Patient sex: M
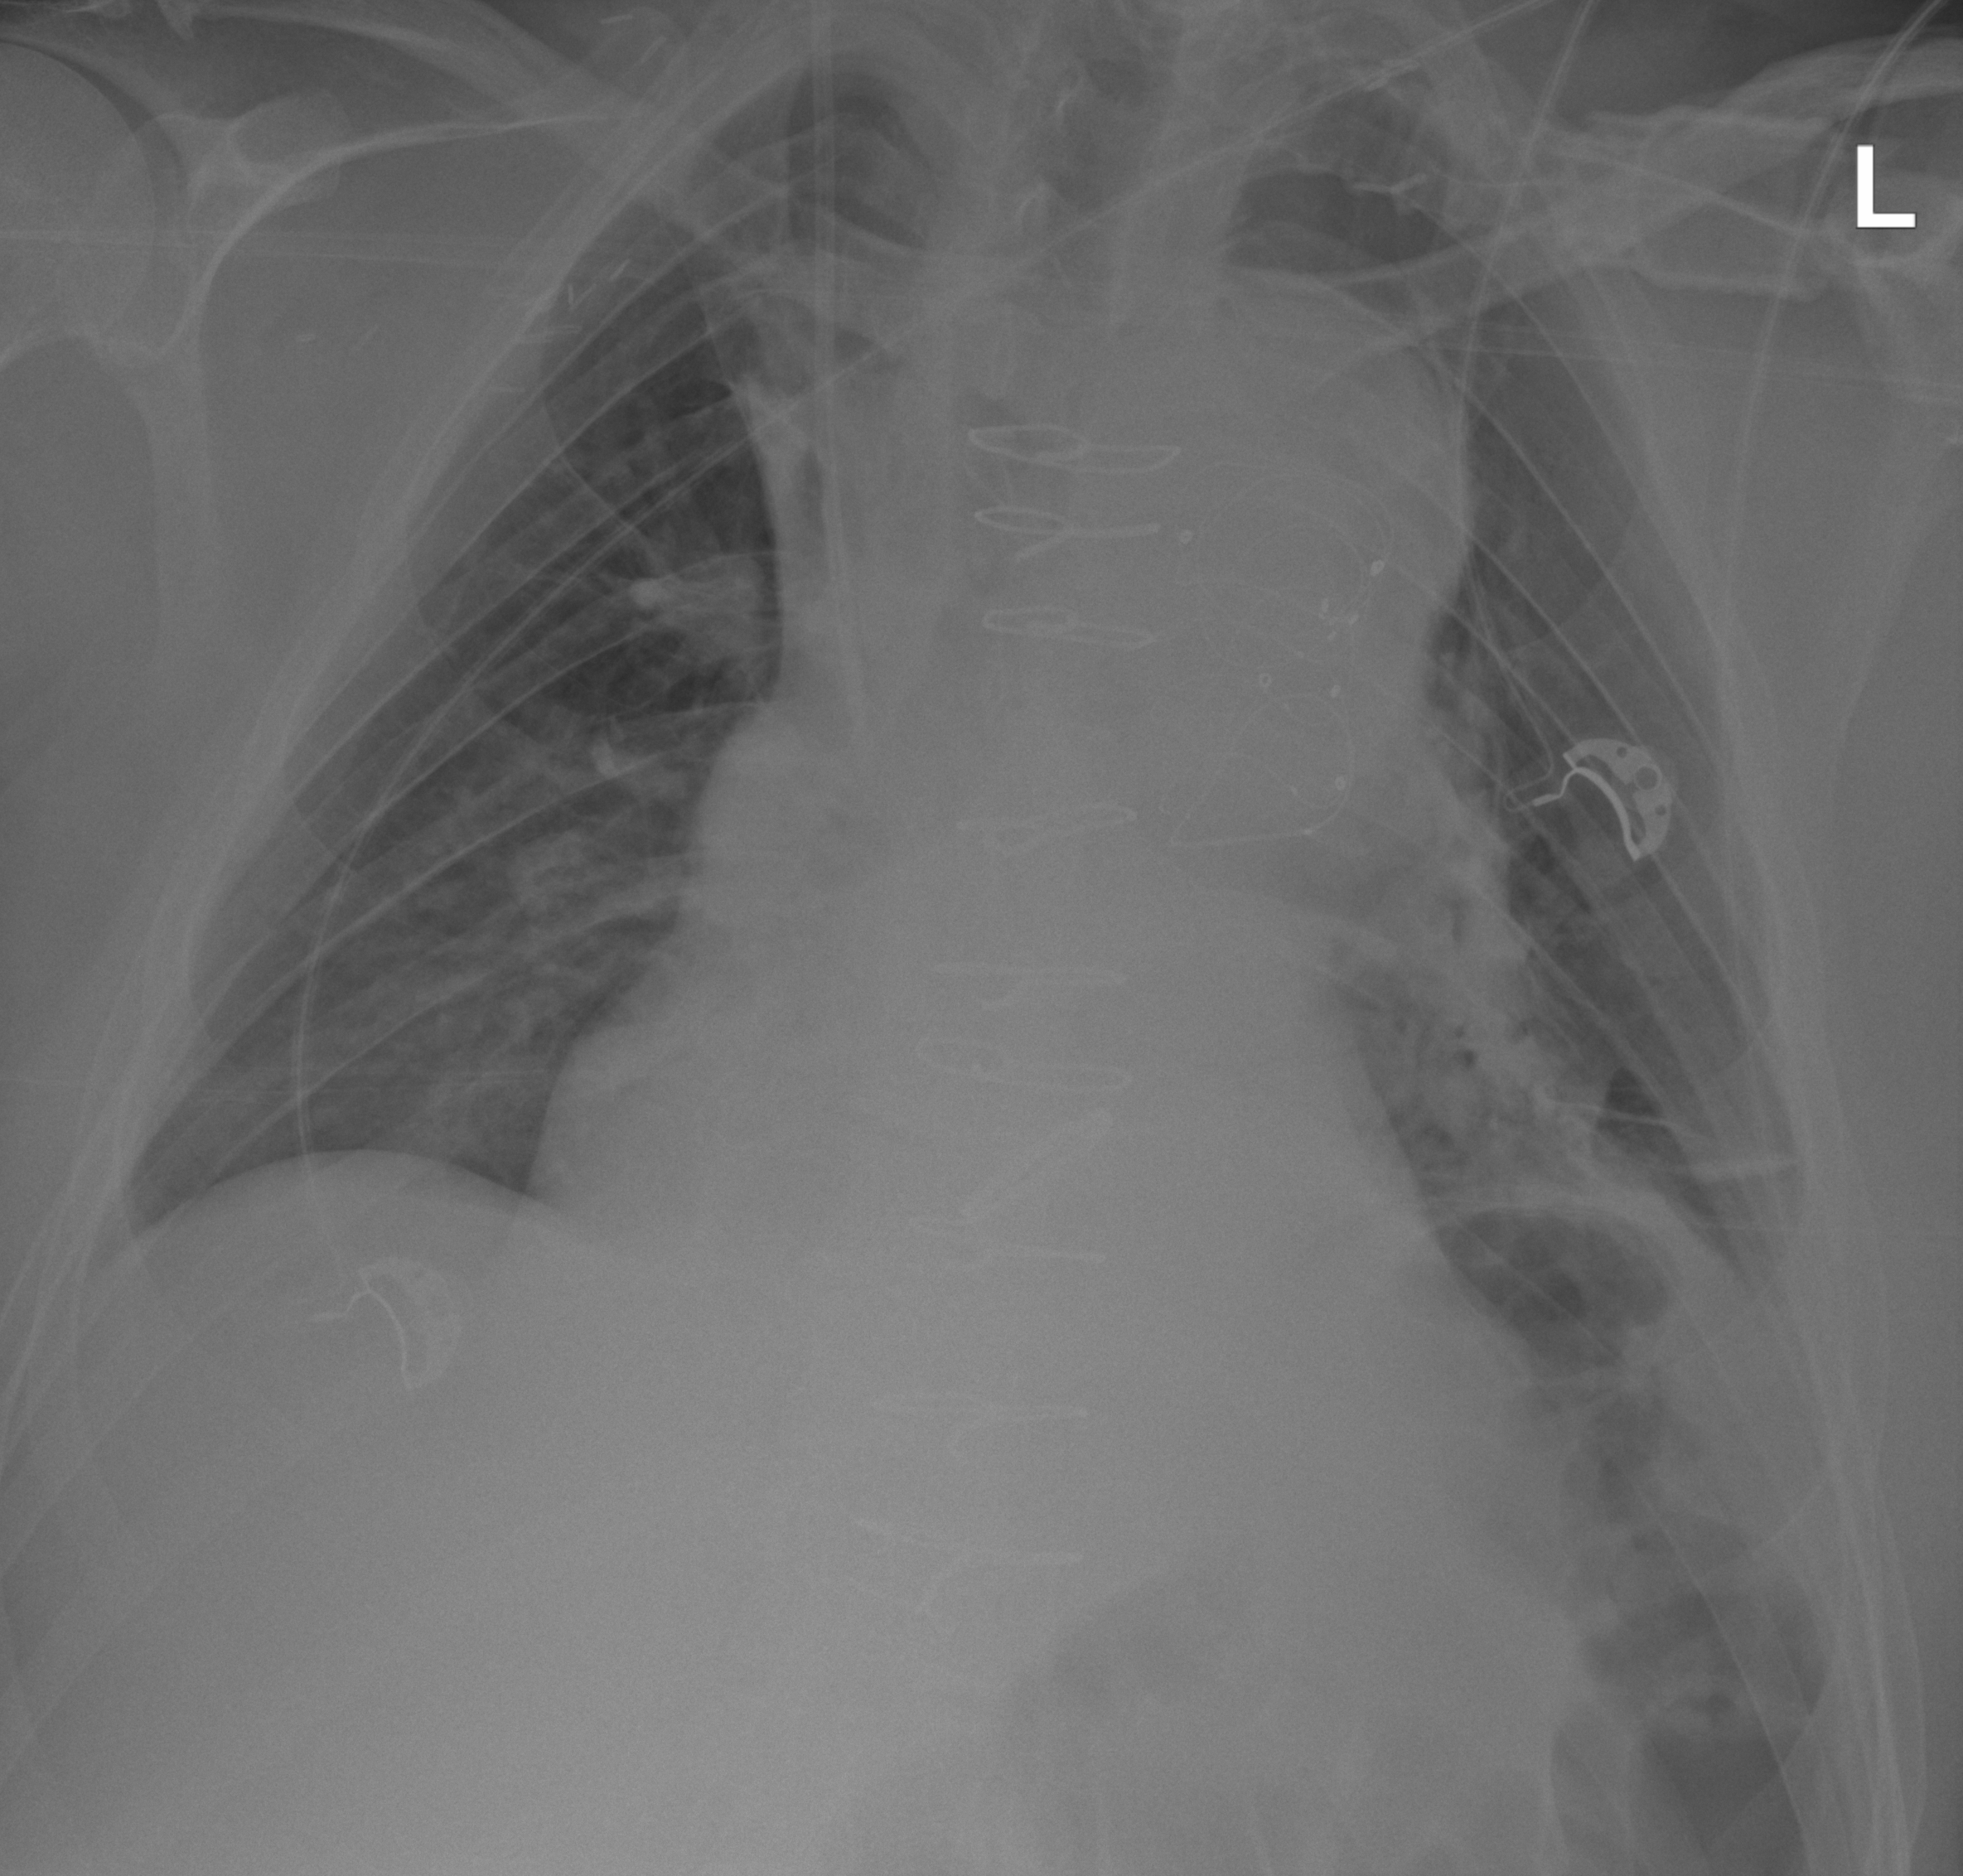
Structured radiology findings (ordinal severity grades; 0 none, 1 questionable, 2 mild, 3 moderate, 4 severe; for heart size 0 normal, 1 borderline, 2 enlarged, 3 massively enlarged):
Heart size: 3
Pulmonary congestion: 0
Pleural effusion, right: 0
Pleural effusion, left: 2
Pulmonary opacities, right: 0
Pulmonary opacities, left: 3
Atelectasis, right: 0
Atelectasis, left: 3